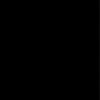
Label: dusty